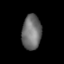
Tissue: lung
Cell type: Endothelial cells
Senescence score: 0.6383
Nuclear area (px): 659
Mean DAPI intensity: 111.561